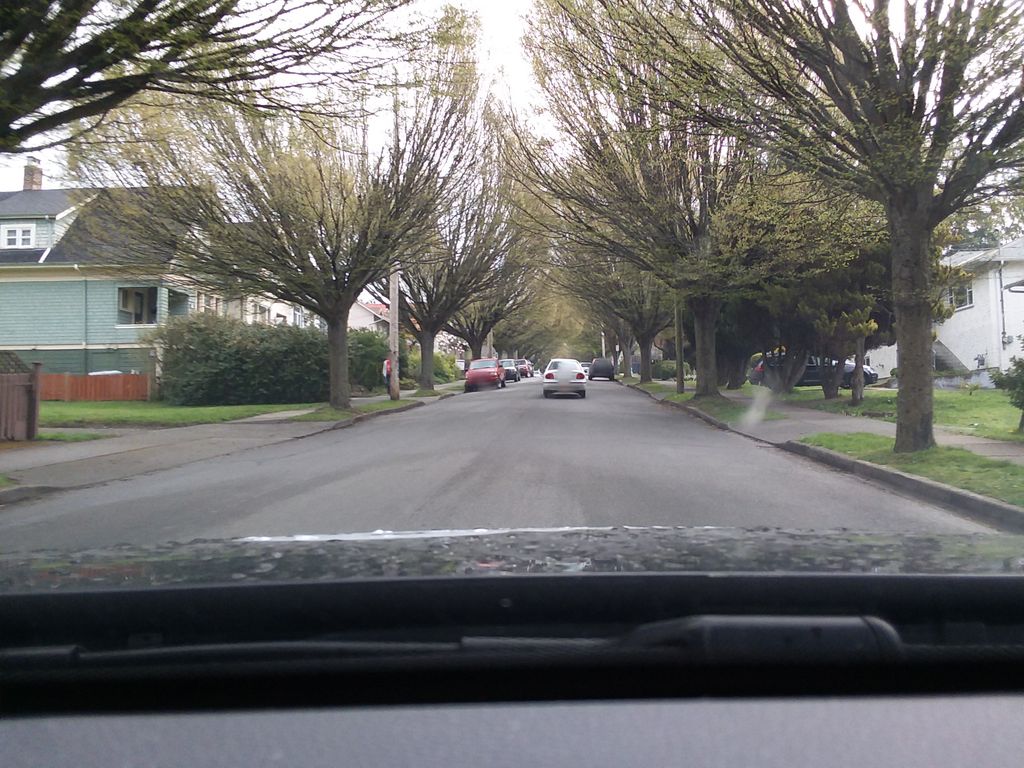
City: victoria